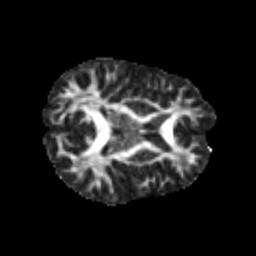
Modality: FA
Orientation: axial
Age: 29
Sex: male
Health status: healthy